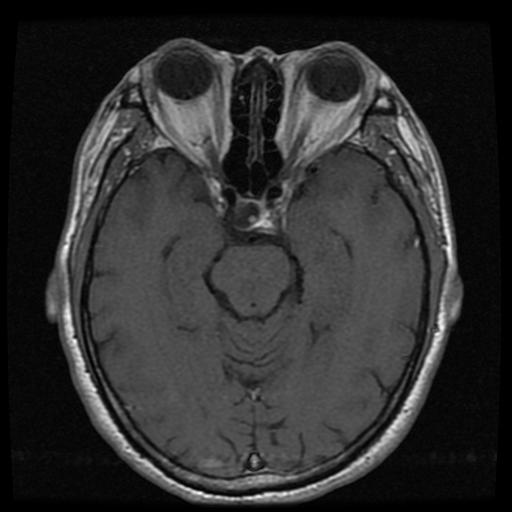
Label: pituitary